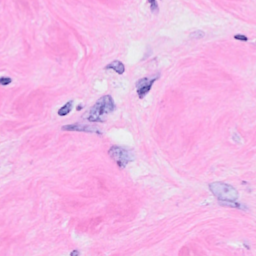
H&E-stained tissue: Breast